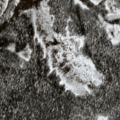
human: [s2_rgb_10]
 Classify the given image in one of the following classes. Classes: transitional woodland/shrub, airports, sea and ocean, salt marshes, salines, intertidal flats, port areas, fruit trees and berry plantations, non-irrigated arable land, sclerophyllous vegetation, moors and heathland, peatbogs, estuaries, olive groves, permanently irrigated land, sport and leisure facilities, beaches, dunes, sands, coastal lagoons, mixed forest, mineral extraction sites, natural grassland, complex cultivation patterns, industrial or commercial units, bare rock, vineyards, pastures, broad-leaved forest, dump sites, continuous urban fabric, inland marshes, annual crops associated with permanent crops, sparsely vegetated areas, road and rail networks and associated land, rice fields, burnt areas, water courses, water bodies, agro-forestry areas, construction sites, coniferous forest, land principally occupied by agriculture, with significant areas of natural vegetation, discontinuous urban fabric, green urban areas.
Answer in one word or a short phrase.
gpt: coniferous forest, transitional woodland/shrub, peatbogs